Question: I have an of a circle. I want to display it to the user, at first.
In a 'CountDownTimer''s 'onTick()' method, I want it to disappear smoothly, sector-by-sector, in a circular fashion. Below is an image that explains what I'd like to way better:

In the 'onFinish()' of the 'CountDownTimer' the image should disappear completely.
I guess this can be done using 'Canvas.drawArc()'. I would have to calculate the angle, draw an arc and fill that sector of the circle image with transparent color, right?
'''
new CountDownTimer(fullSpan, tick) {
public void onTick(long millisUntilFinished) {
int angle = (fullSpan-millisUntilFinished) / fullSpan * 360;
drawSector(angle); //draw a transparent sector
}
public void onFinish() {
drawSector(360); //draw a transparent circle
}
}.start();
'''
I suspect there might be a better way of achieving this. I don't have any experience on Android 'Canvas'. Can I have suggestions from the more experienced ones?
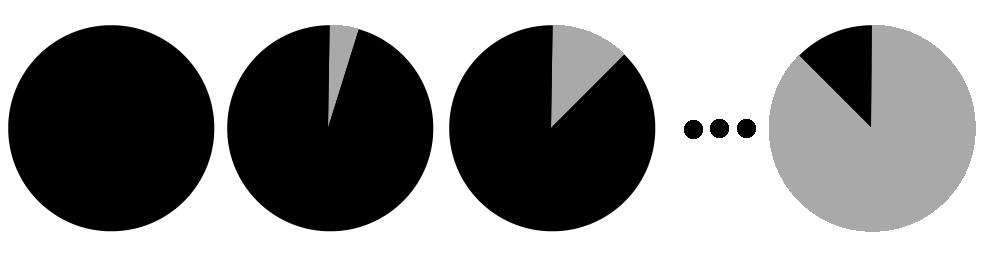
Answer: 'fill that sector of the circle image with transparent color, right?' .
If you put a transparent color over any other, the result is that you will see the underlaying color (since transparent is invisible by definition).
Instead, you could erase and redraw the filled (black in your illustration) shape.
OR
One chance could be if the background was a .
Then you could transparency/erasing by using the very same color as the background to cover up the circle with an expanding arc (the grey part in your illustration).